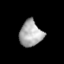
Tissue: lung
Cell type: Epithelial cells
Senescence score: 0.2156
Nuclear area (px): 577
Mean DAPI intensity: 169.506